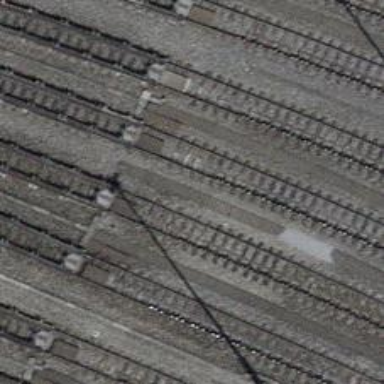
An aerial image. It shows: Single-track railway yard with beam retarder.